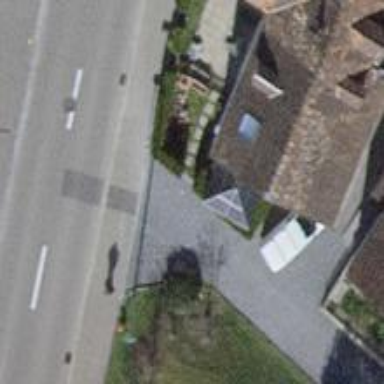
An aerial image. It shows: Footway along the road.